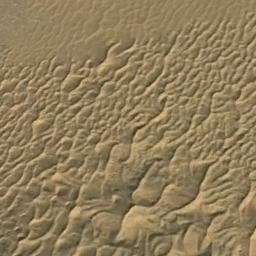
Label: desert